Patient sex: F
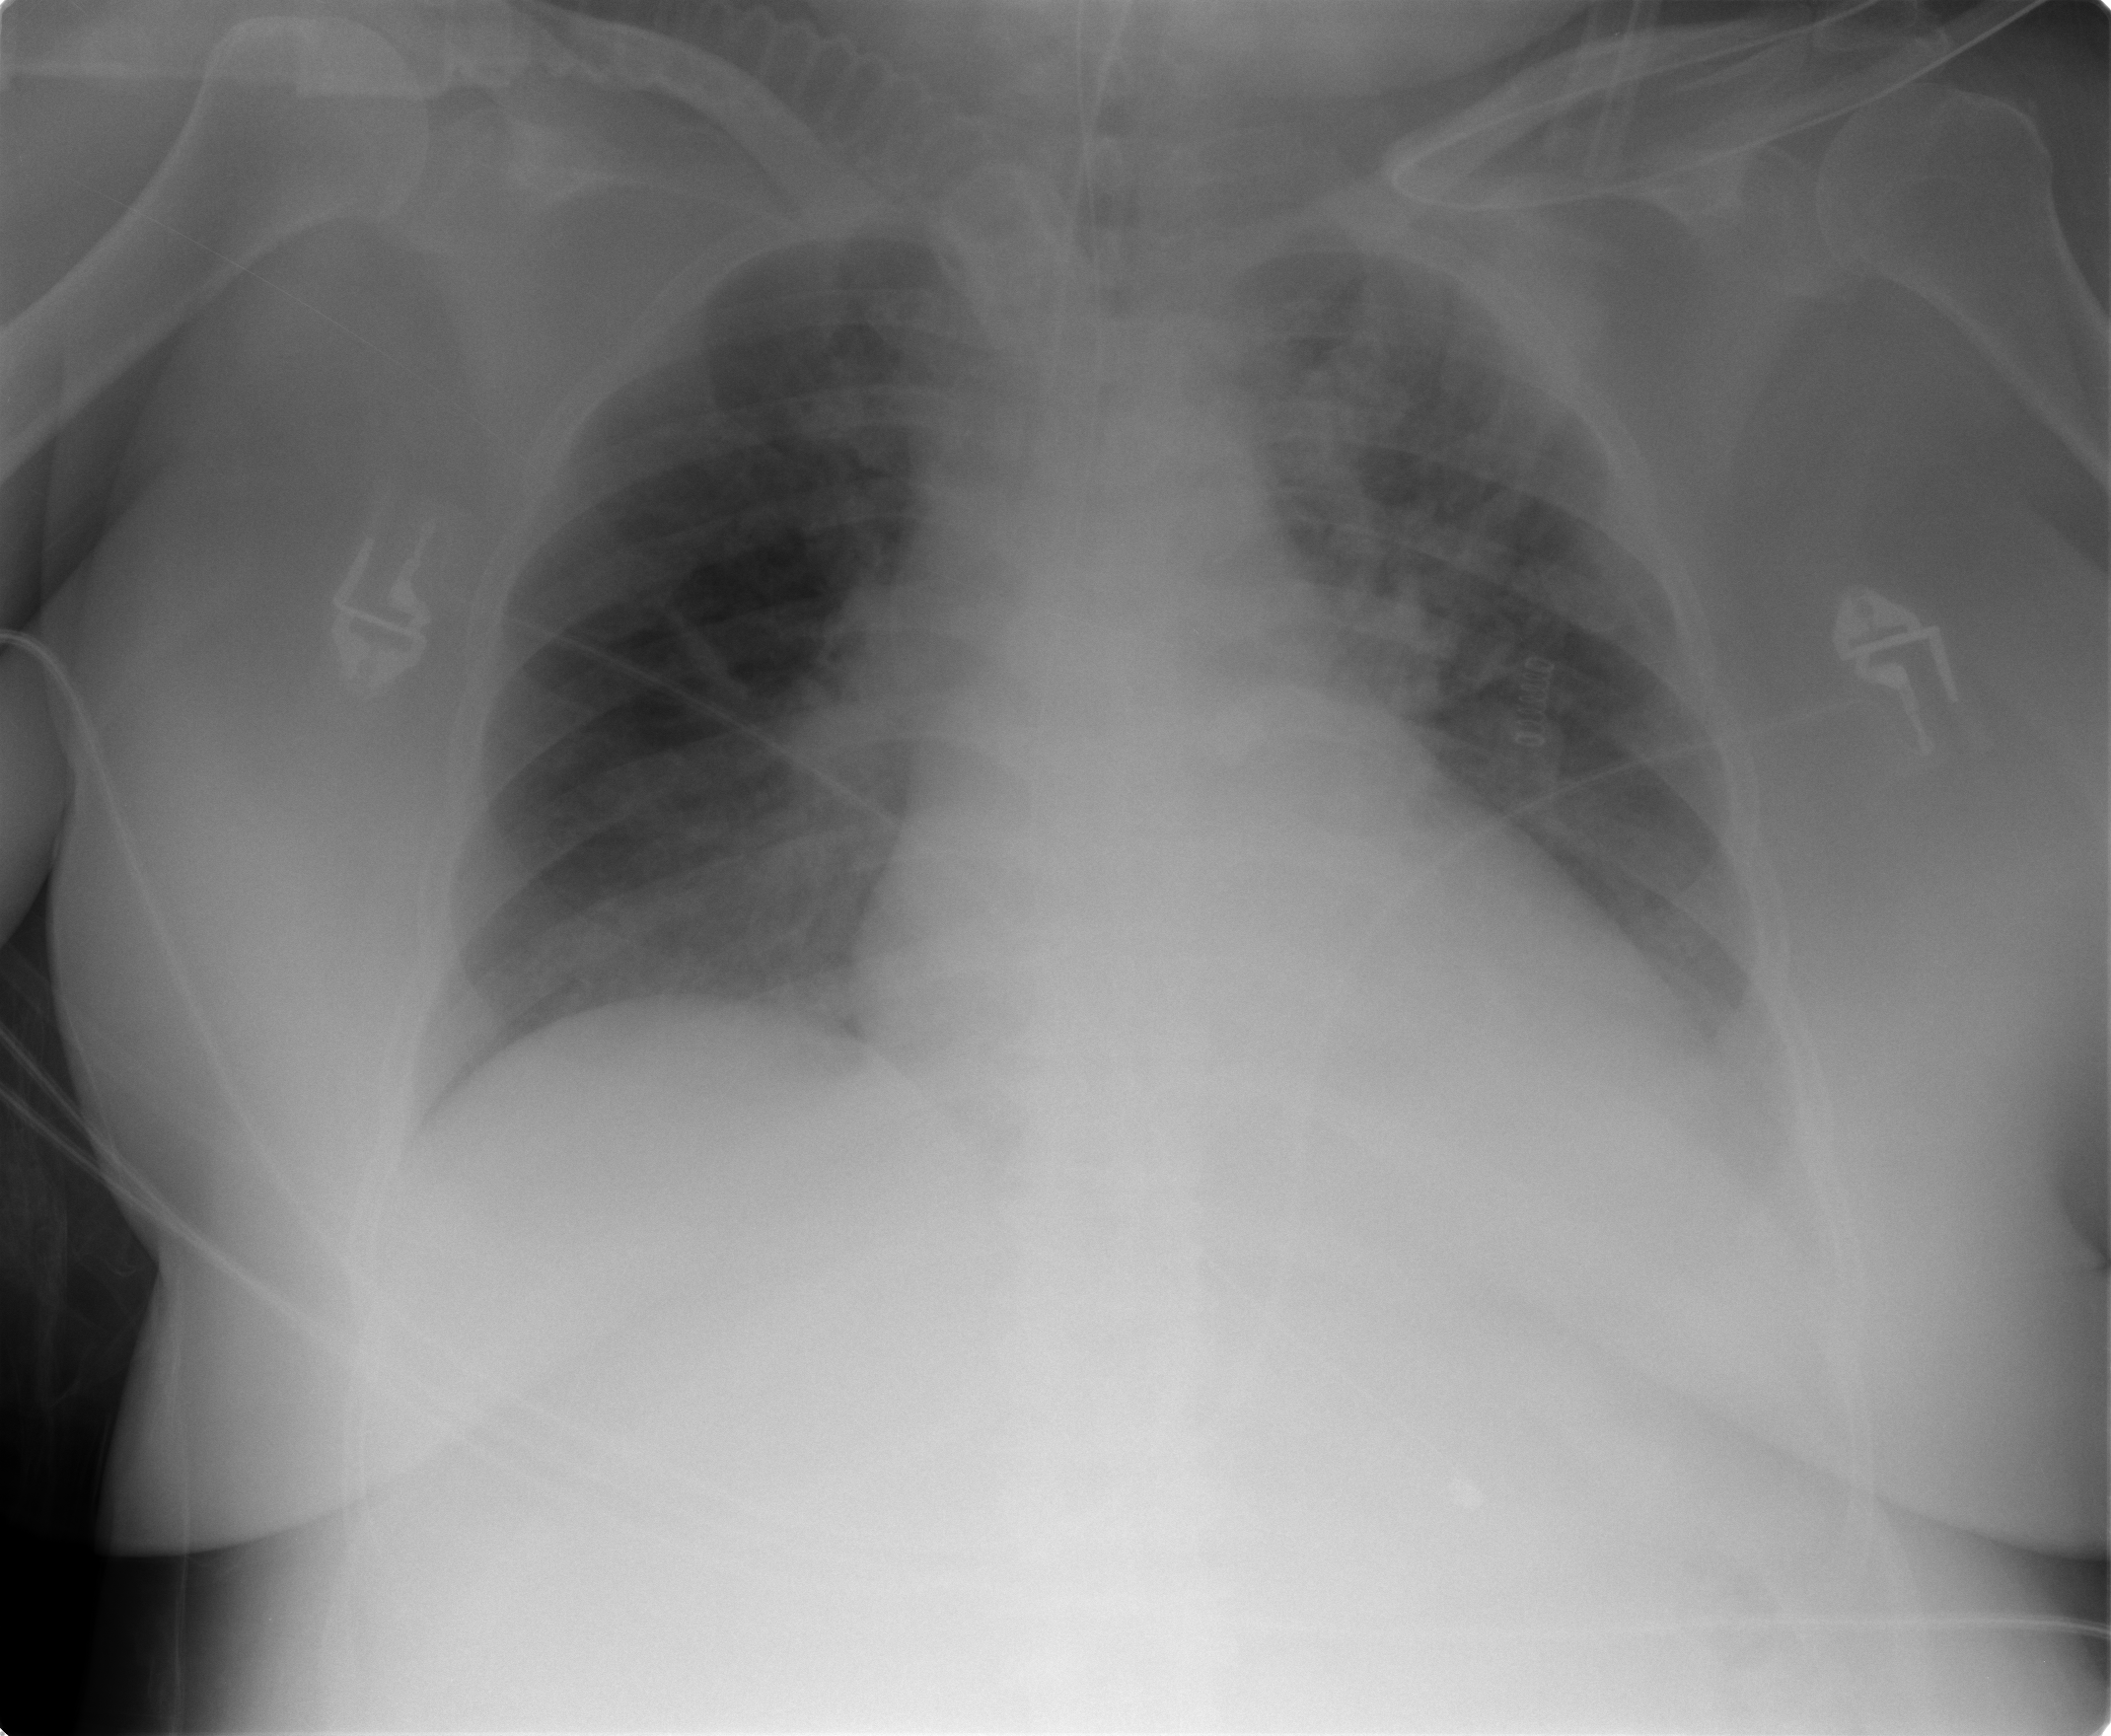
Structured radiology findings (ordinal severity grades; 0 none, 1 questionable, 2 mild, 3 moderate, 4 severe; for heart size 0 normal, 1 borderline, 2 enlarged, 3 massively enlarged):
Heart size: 1
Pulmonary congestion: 2
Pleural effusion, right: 1
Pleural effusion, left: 2
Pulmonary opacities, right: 1
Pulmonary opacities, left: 2
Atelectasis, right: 0
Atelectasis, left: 2